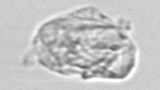
Label: detritus_transparent